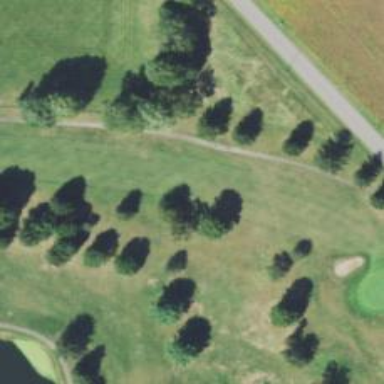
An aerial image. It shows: Scenic golf fairway.